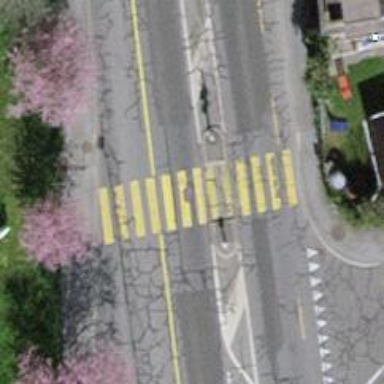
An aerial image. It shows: Uncontrolled zebra crossing with central island.